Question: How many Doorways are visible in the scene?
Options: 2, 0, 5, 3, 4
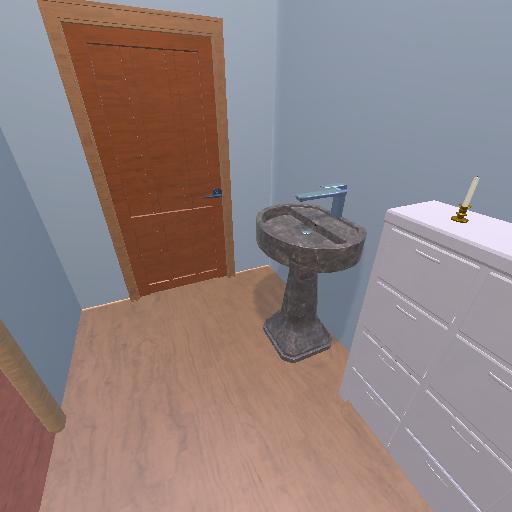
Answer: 2